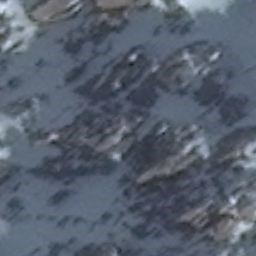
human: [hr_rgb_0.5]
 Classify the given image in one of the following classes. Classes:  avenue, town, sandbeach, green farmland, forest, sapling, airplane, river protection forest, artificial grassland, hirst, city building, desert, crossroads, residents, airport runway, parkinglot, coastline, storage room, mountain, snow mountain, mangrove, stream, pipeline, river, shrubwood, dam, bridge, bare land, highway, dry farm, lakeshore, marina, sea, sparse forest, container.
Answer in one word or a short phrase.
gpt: snow mountain